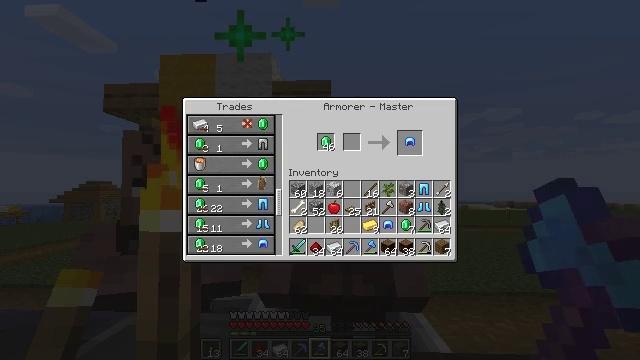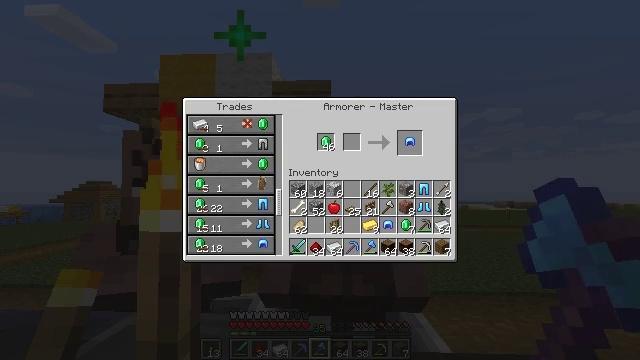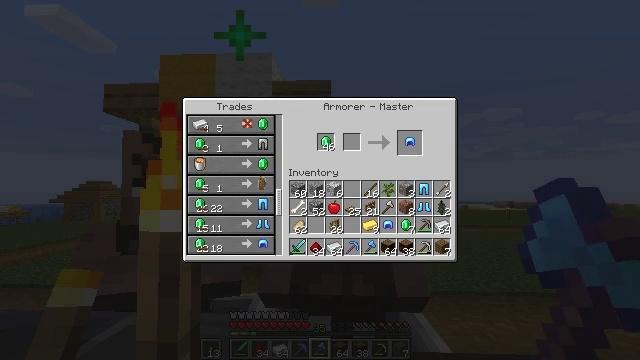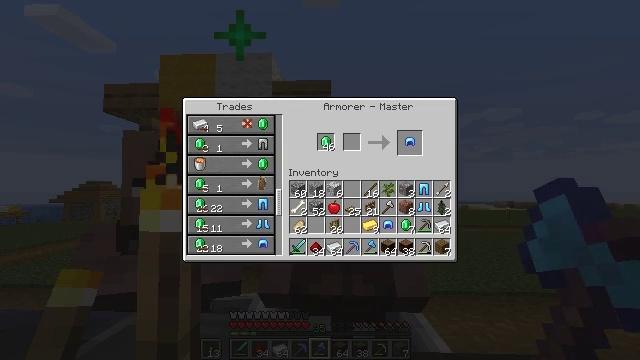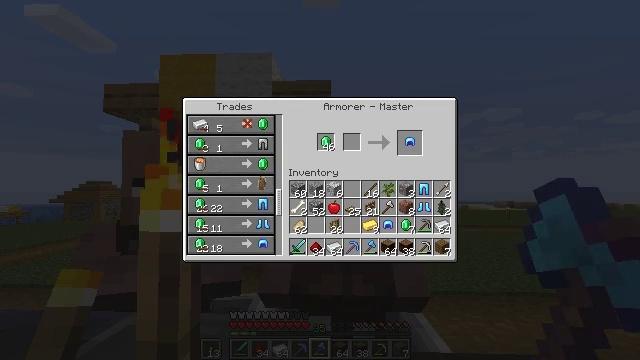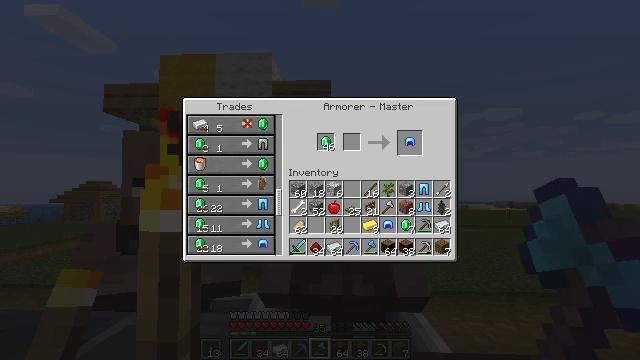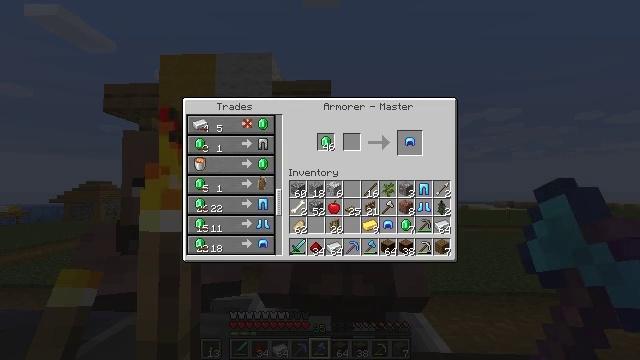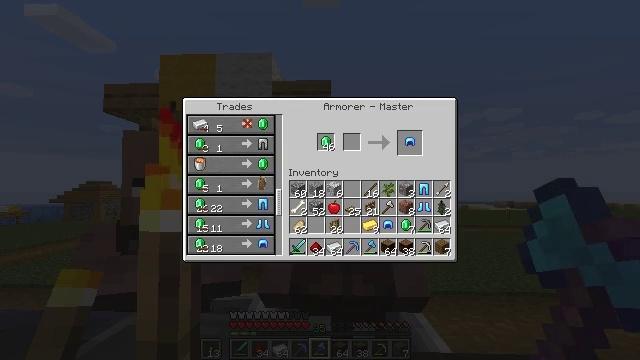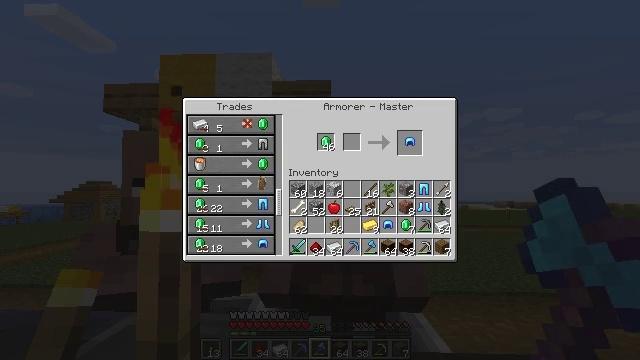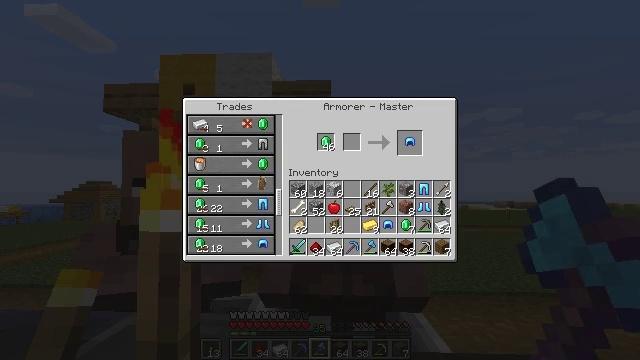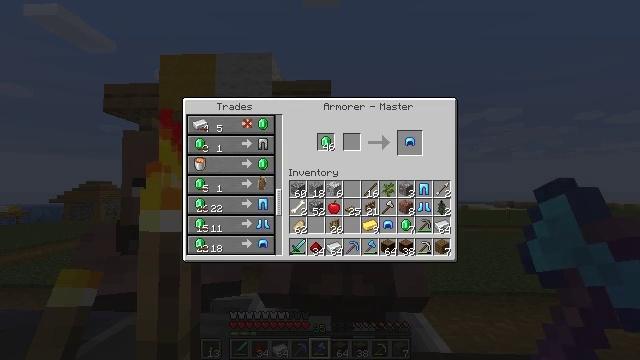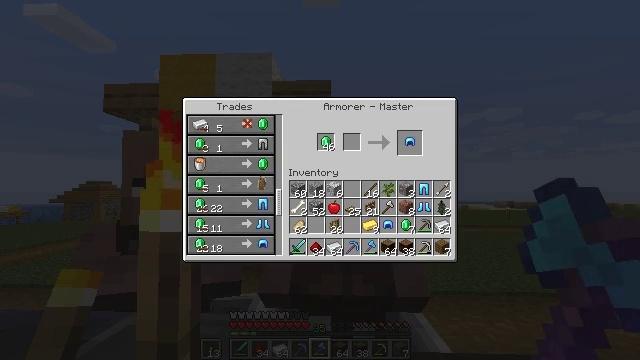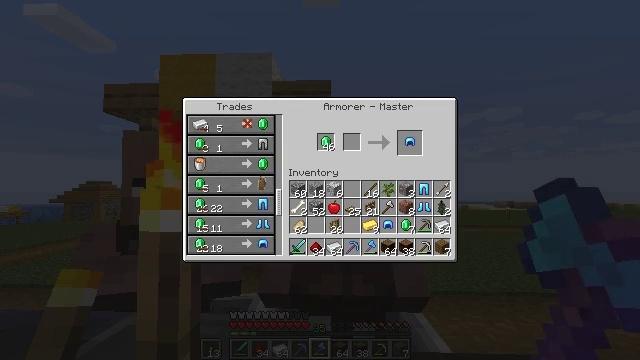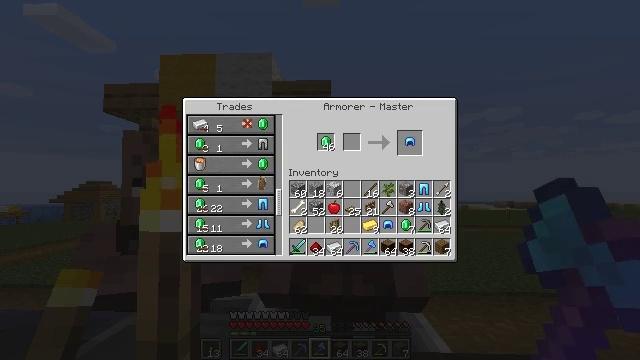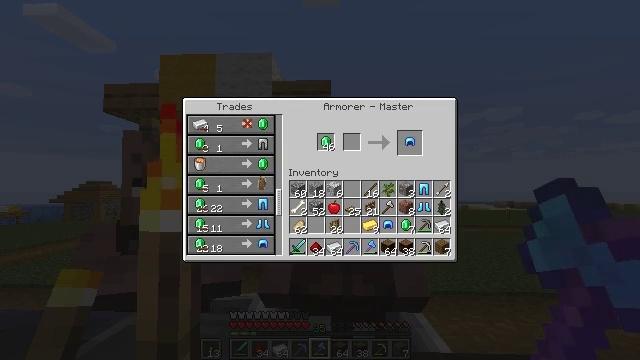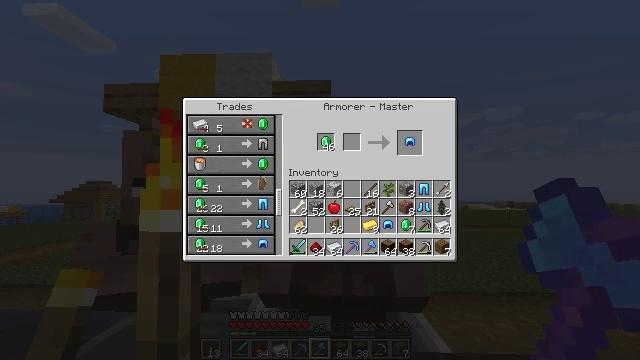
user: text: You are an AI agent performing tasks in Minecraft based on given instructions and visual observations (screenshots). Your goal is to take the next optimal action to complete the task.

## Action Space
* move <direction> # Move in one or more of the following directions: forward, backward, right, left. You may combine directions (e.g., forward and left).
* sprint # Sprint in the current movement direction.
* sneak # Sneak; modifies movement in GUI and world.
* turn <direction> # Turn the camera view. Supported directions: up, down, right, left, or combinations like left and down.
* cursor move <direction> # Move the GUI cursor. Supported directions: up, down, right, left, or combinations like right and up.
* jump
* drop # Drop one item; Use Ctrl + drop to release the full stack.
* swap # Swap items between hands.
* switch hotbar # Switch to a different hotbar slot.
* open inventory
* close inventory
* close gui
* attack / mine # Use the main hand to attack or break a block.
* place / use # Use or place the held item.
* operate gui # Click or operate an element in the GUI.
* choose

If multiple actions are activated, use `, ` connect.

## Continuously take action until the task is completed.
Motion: motion action
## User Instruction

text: Prepare a diamond chestplate with diamonds in the crafting table.
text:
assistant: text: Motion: no_op
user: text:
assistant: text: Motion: no_op
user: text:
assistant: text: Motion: no_op
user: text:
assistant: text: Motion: no_op
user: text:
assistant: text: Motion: operate gui
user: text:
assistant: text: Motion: operate gui
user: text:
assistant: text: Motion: operate gui
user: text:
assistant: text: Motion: operate gui
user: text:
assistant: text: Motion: operate gui
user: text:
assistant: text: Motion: operate gui
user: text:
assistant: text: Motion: operate gui
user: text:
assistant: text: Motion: operate gui
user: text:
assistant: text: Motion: operate gui
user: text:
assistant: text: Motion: operate gui
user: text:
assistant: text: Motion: operate gui
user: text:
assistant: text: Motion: operate gui
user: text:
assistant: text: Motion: operate gui
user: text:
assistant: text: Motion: operate gui
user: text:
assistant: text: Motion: operate gui
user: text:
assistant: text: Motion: operate gui
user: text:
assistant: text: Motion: operate gui
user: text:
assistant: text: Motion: no_op
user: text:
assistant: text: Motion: no_op
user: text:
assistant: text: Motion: no_op
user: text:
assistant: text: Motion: no_op
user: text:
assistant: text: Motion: cursor move left
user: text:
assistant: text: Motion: no_op
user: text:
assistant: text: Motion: no_op
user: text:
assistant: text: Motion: no_op
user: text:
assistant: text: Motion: operate gui